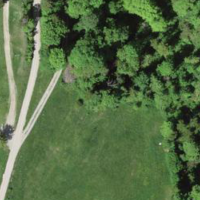
EUNIS habitat code: 44
Species observed at this site:
Mentha suaveolens